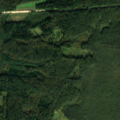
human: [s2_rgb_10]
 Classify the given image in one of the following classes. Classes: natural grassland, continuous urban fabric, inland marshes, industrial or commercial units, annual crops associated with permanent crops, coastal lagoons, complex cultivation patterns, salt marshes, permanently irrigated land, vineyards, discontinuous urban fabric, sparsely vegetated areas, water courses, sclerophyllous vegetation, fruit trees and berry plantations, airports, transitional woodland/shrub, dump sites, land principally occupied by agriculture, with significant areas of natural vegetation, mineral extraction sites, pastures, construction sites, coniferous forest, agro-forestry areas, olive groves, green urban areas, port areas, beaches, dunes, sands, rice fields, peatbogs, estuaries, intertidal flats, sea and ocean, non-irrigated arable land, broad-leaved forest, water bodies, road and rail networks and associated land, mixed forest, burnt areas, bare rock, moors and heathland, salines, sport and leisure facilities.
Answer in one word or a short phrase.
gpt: coniferous forest, mixed forest, transitional woodland/shrub